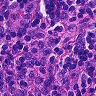
Metastatic tissue present: no